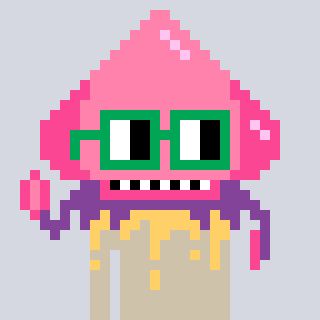
a pixel art character with square green glasses, a squid-shaped head and a bege-colored body on a cool background